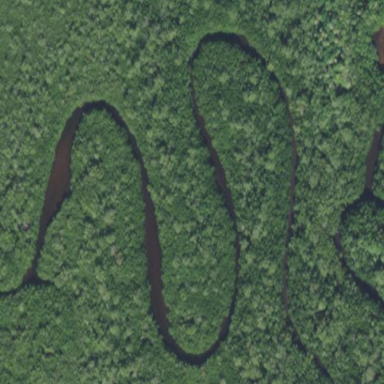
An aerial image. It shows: River flowing through the landscape.